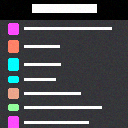
Screen state: on